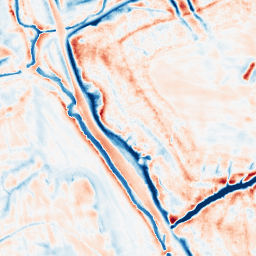
Category: edge_preserving
Decomposition family: bilateral
Decomposition parameters: d: 21
sigma_color: 50
sigma_space: 25
Upsampling method: bicubic
Upsampling parameters: scale: 2
Upsampling scale: 2